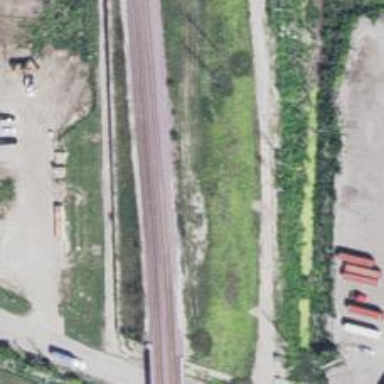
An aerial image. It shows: Abandoned railway.